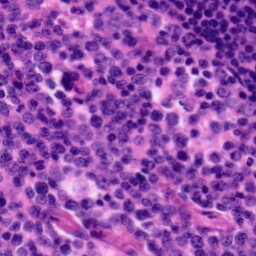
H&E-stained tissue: Tonsil